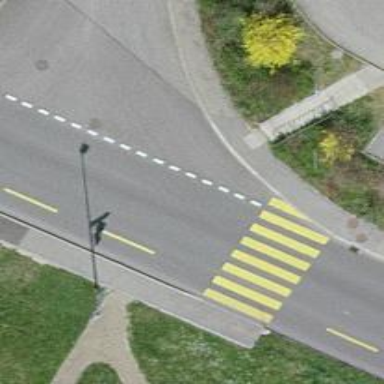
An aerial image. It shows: Road with steps.